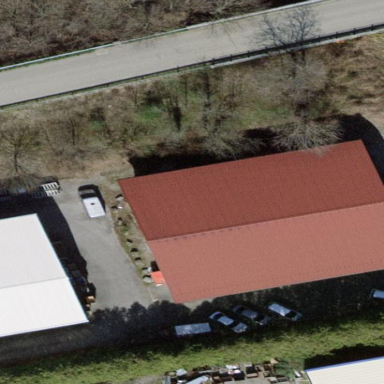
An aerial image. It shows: Industrial building.